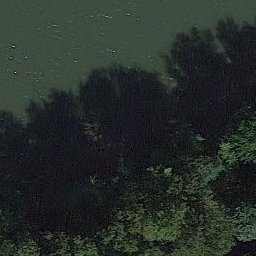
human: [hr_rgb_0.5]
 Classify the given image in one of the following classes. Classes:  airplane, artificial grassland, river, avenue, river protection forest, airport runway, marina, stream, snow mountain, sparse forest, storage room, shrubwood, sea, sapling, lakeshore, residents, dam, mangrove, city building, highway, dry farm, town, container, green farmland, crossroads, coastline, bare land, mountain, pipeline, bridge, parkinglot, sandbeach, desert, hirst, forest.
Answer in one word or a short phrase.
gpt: river protection forest